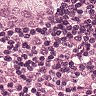
Metastatic tissue present: yes